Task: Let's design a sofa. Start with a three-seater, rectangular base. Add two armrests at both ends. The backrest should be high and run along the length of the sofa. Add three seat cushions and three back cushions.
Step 97:
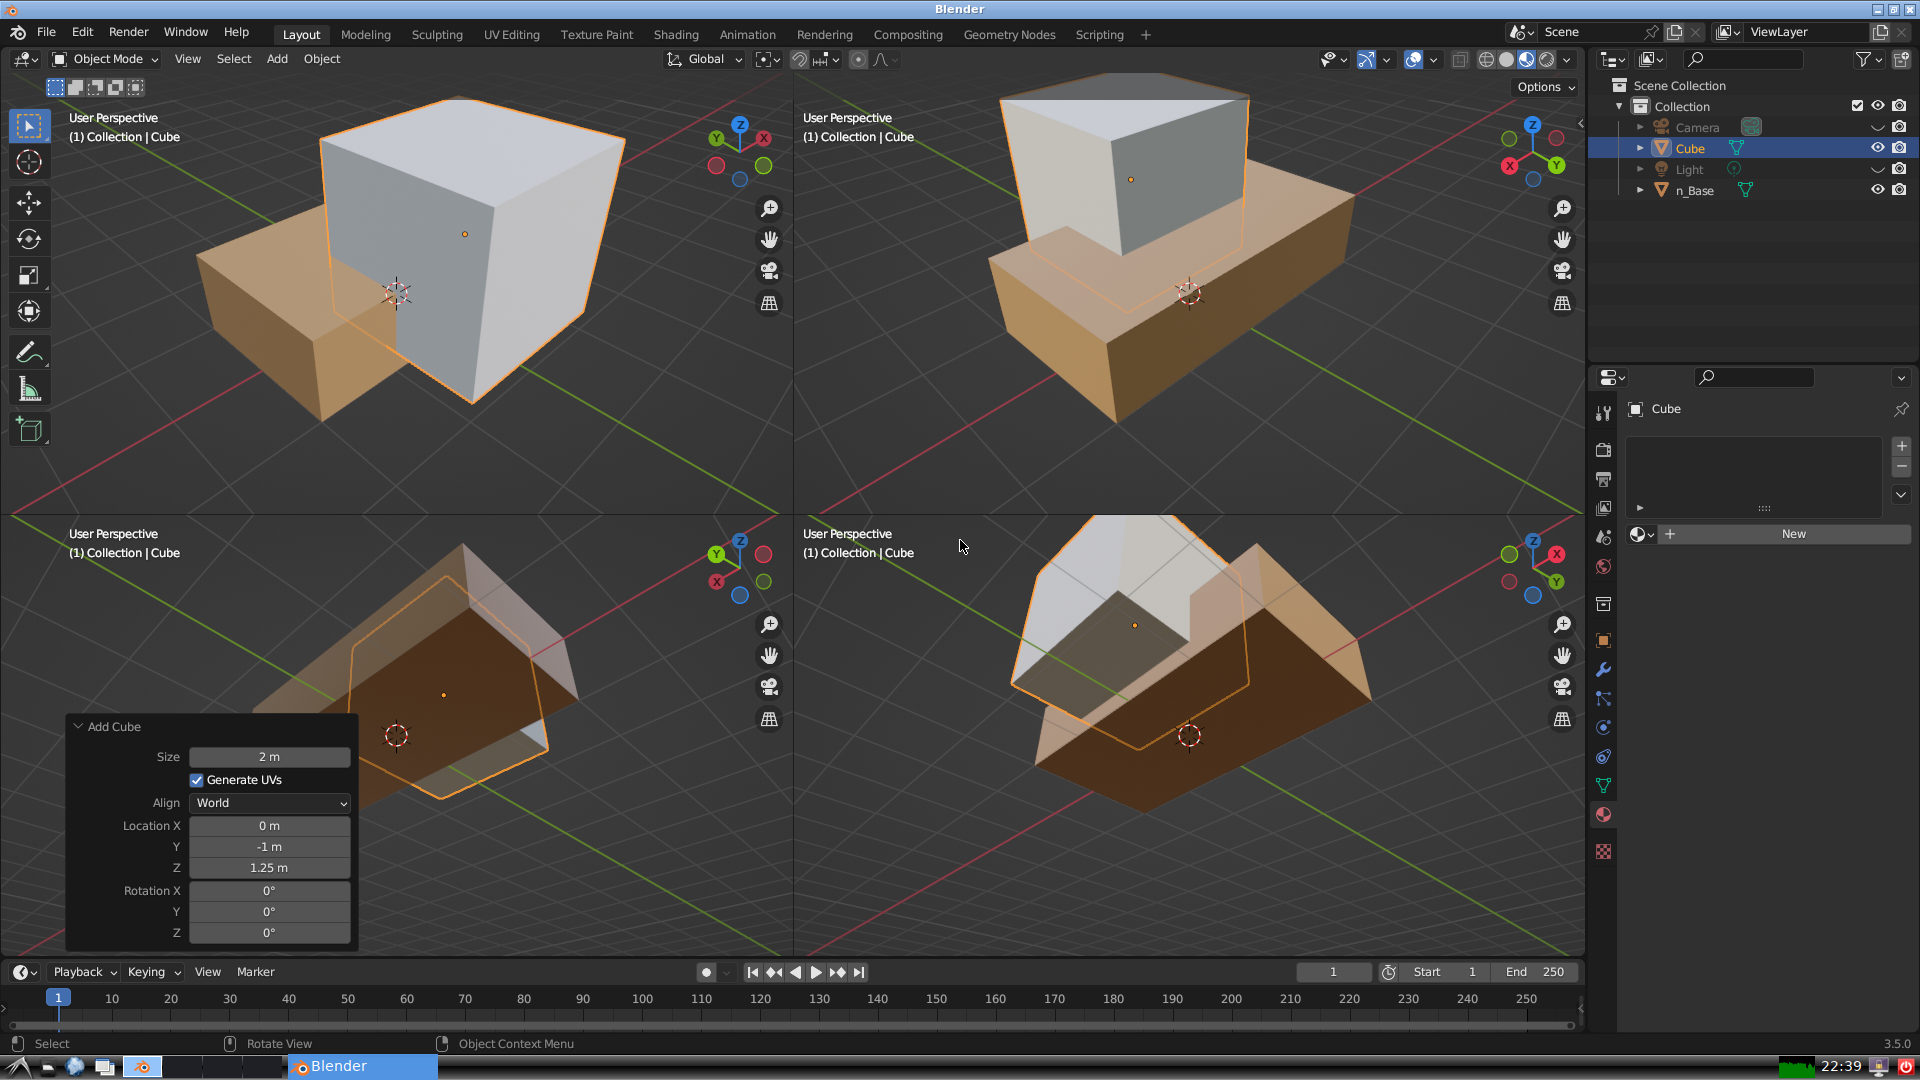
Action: {"key_press": ['Ctrl, Home']}